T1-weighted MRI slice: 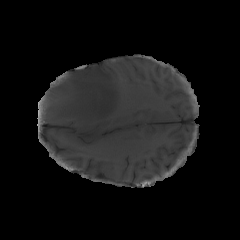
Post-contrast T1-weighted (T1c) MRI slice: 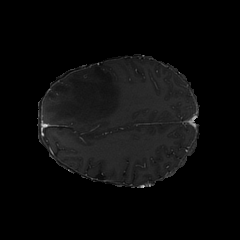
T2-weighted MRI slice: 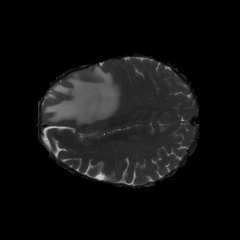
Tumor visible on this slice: yes